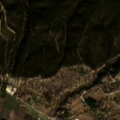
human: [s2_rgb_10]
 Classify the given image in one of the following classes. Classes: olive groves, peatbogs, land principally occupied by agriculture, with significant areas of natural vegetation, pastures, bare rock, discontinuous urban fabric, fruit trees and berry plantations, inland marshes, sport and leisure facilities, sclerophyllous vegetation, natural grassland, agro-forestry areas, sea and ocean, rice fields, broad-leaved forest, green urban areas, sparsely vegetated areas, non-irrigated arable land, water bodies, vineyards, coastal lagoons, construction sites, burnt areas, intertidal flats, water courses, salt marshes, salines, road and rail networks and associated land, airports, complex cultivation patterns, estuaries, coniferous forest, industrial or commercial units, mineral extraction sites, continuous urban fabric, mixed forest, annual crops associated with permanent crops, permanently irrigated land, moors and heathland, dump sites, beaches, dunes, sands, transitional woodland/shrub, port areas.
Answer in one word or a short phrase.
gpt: non-irrigated arable land, rice fields, broad-leaved forest